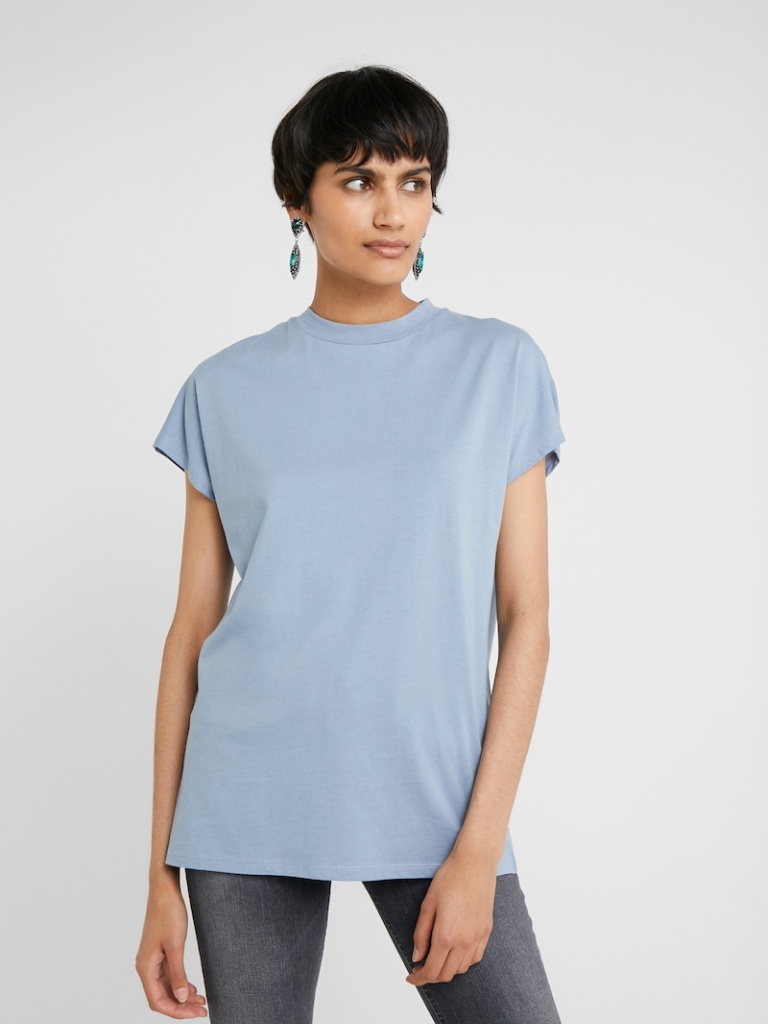
cotton relaxed short sleeve hip length Untucked crew t-shirt